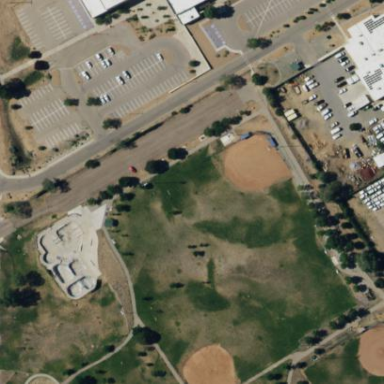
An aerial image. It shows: Baseball pitch for leisure land.